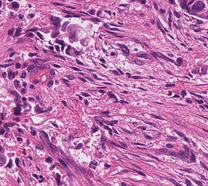
Tumor epithelial tissue: yes
Tumor-associated stroma tissue: yes
Normal tissue: no